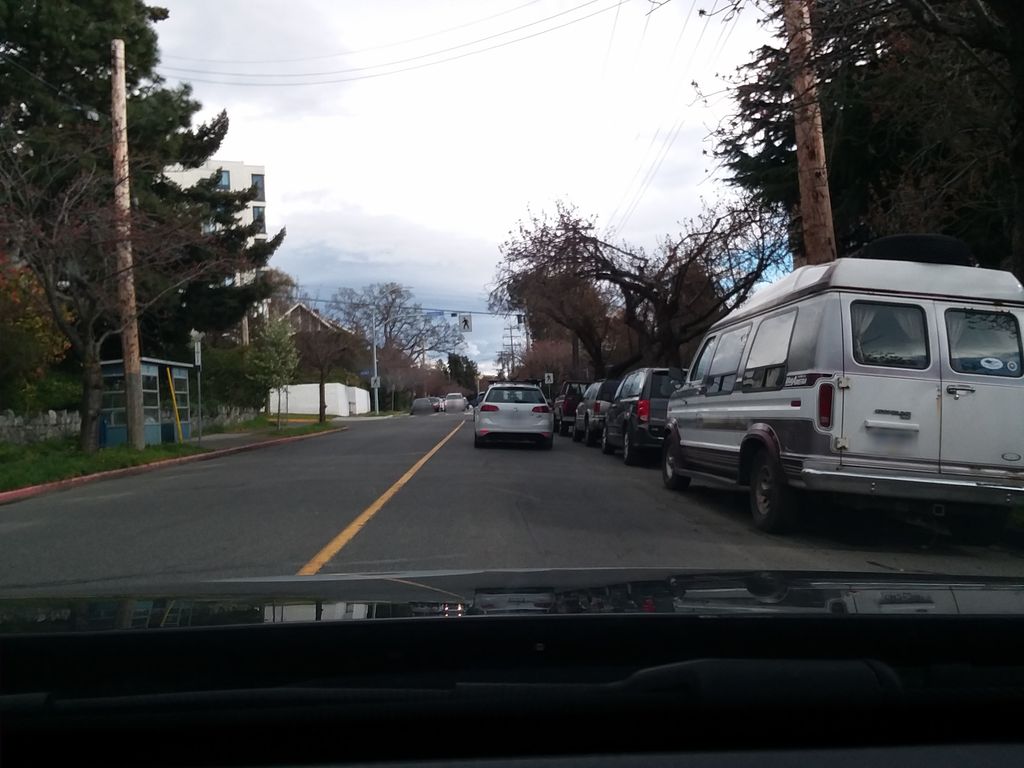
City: victoria